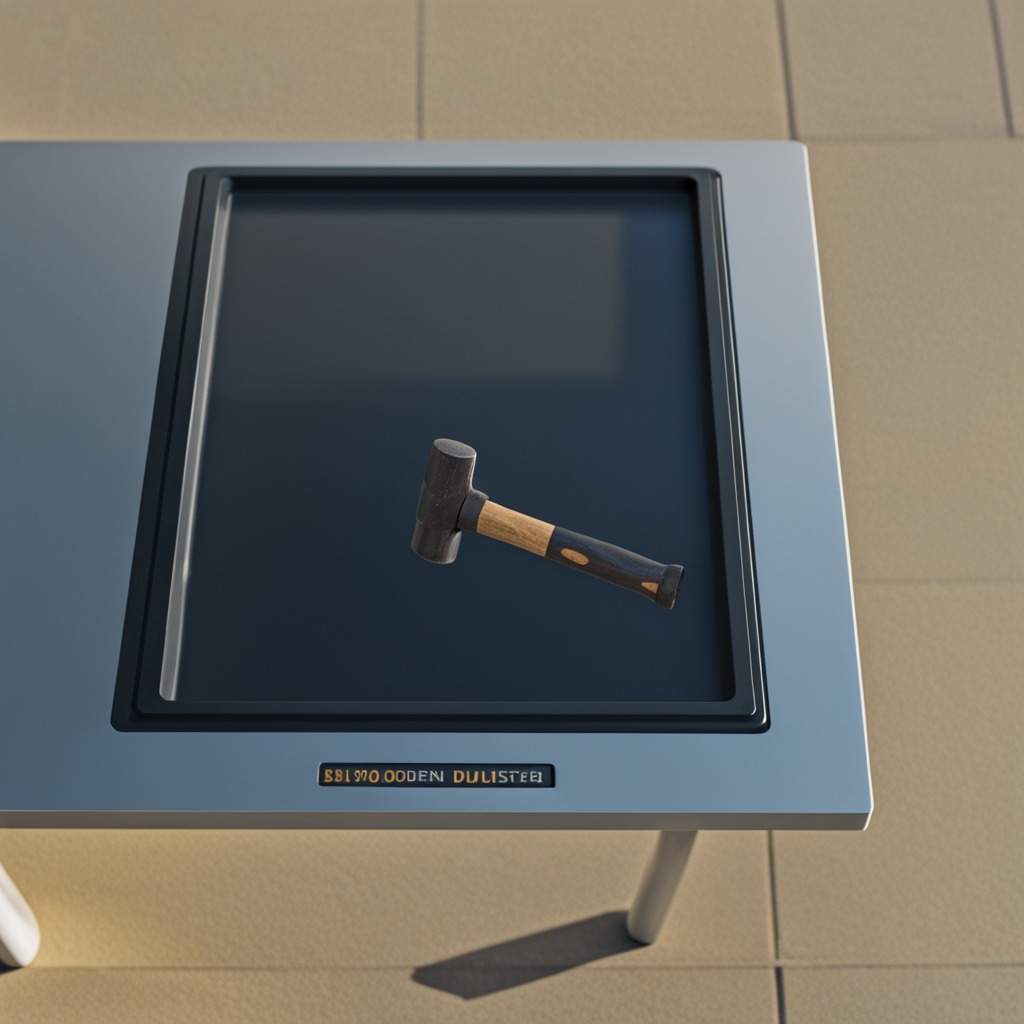
A hammer is lying on a clean utility table in a temporary outdoor tool station afternoon light present textured surface.